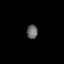
Tissue: lung
Cell type: Myeloid cells
Senescence score: 0.5503
Nuclear area (px): 152
Mean DAPI intensity: 101.941